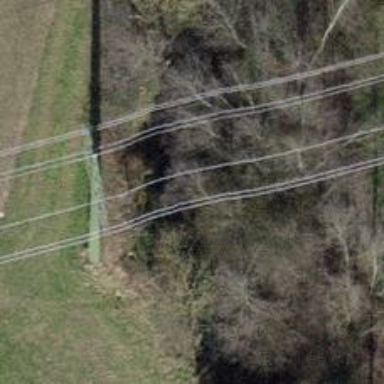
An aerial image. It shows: Power pole.